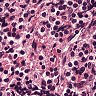
Metastatic tissue present: no